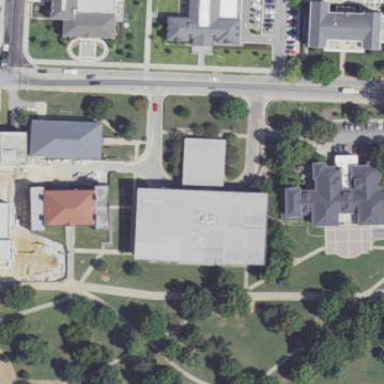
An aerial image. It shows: University building.